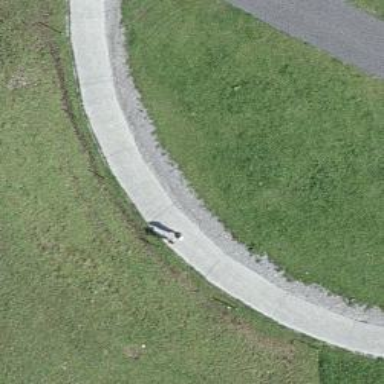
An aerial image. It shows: Track road with grade3 track type. It is used for hiking and classic piste grooming.